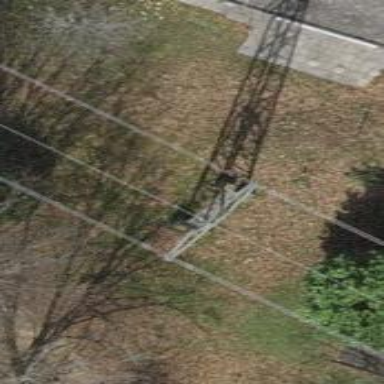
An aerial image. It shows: Power tower.